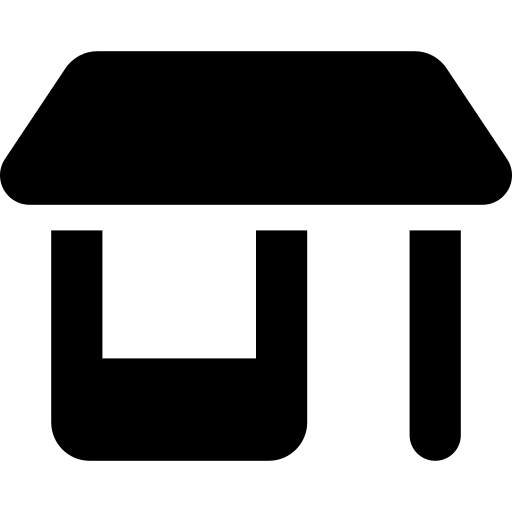
Tags: icon, FontAwesome, fa-icon, solid, shop